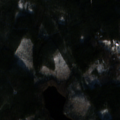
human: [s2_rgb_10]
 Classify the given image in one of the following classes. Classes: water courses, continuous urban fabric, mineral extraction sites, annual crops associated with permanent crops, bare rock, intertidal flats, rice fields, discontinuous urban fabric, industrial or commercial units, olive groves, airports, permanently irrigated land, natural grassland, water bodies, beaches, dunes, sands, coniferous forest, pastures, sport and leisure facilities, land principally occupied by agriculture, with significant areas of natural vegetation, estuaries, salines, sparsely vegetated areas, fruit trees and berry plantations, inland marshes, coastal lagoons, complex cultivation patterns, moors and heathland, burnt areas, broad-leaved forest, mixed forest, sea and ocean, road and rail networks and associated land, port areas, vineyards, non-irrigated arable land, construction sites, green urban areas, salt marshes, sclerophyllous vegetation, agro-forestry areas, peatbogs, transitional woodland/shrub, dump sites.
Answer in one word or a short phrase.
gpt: land principally occupied by agriculture, with significant areas of natural vegetation, coniferous forest